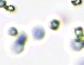
Label: Phaeocystis